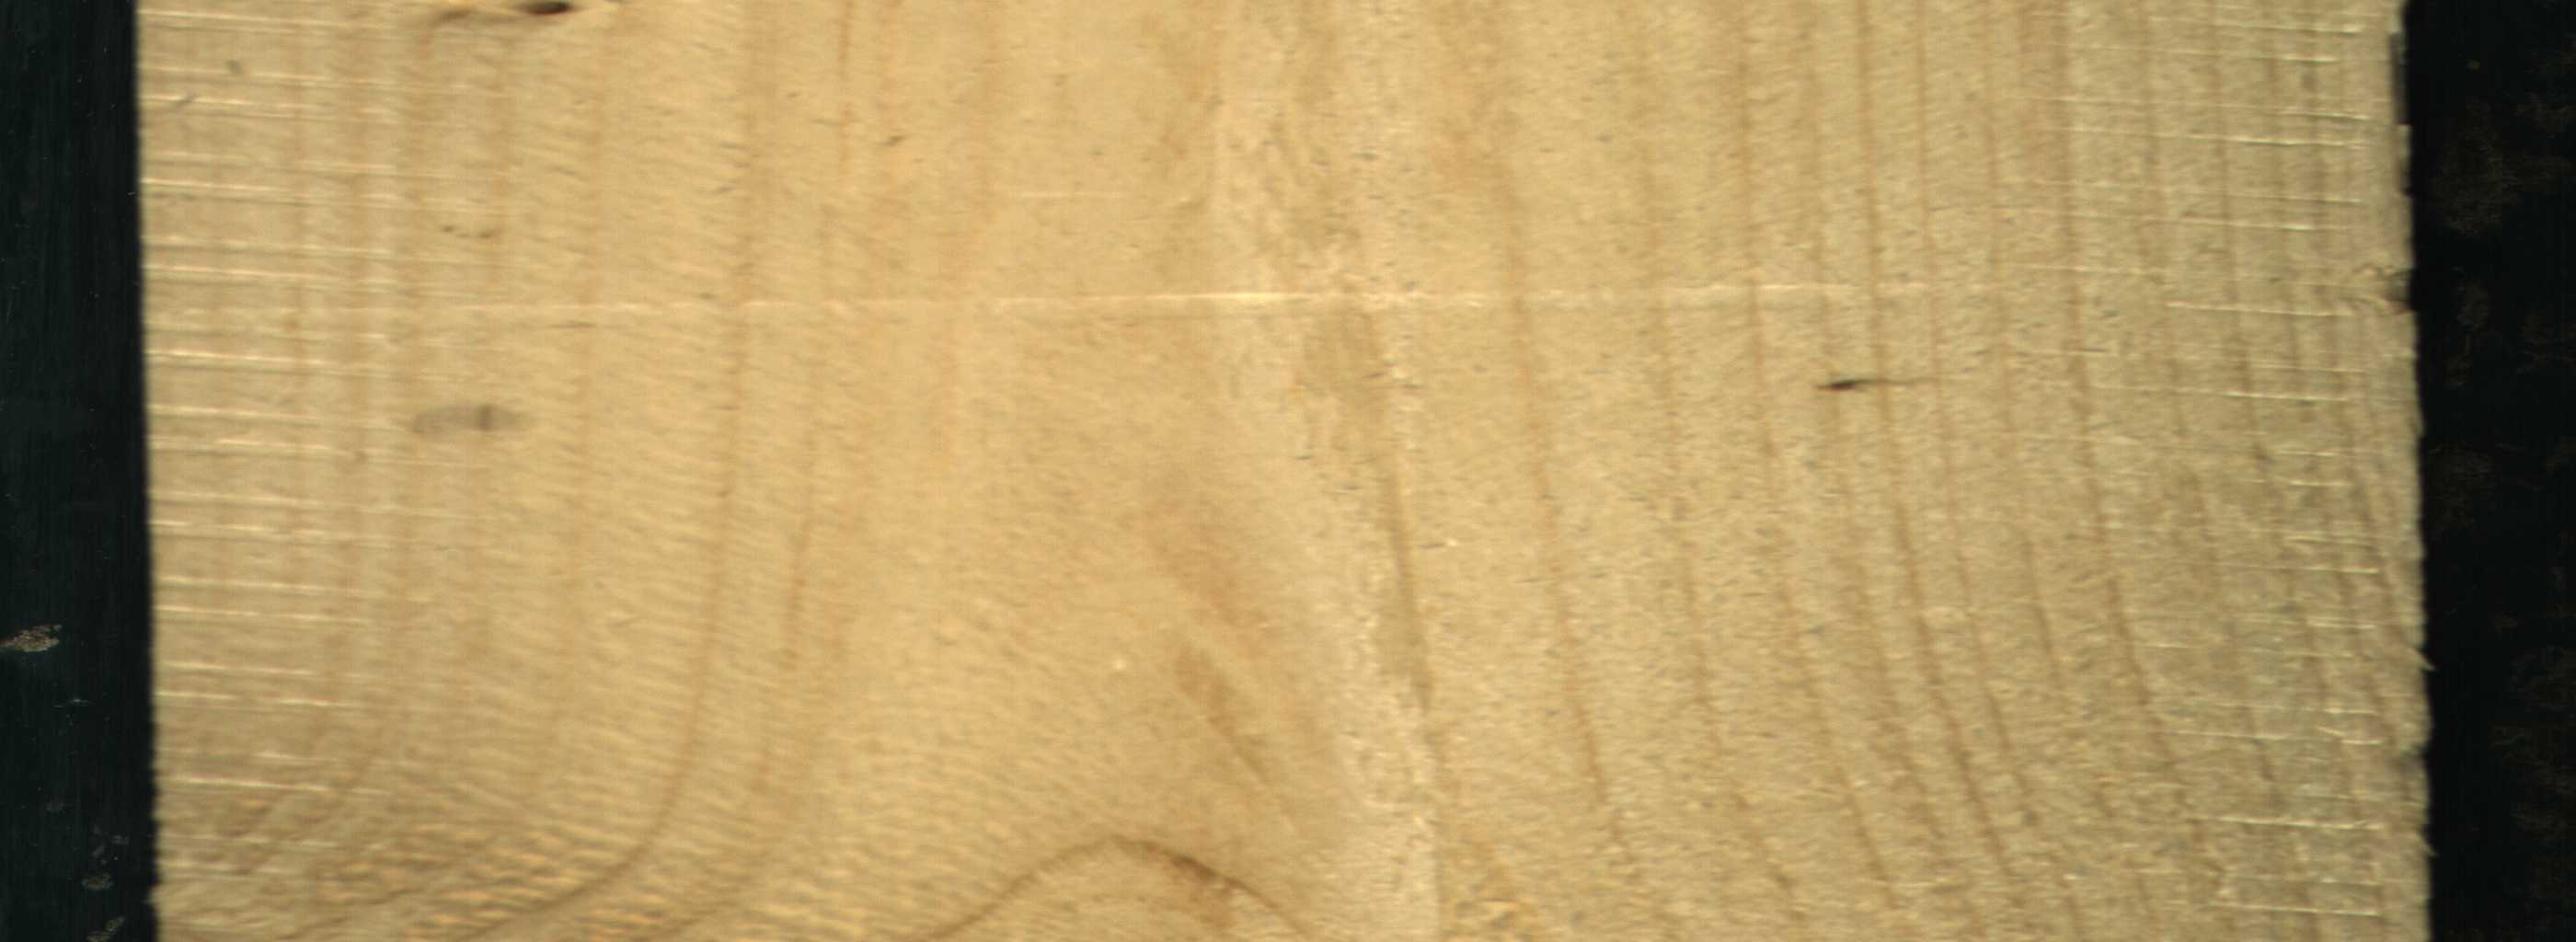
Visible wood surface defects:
Dead_Knot